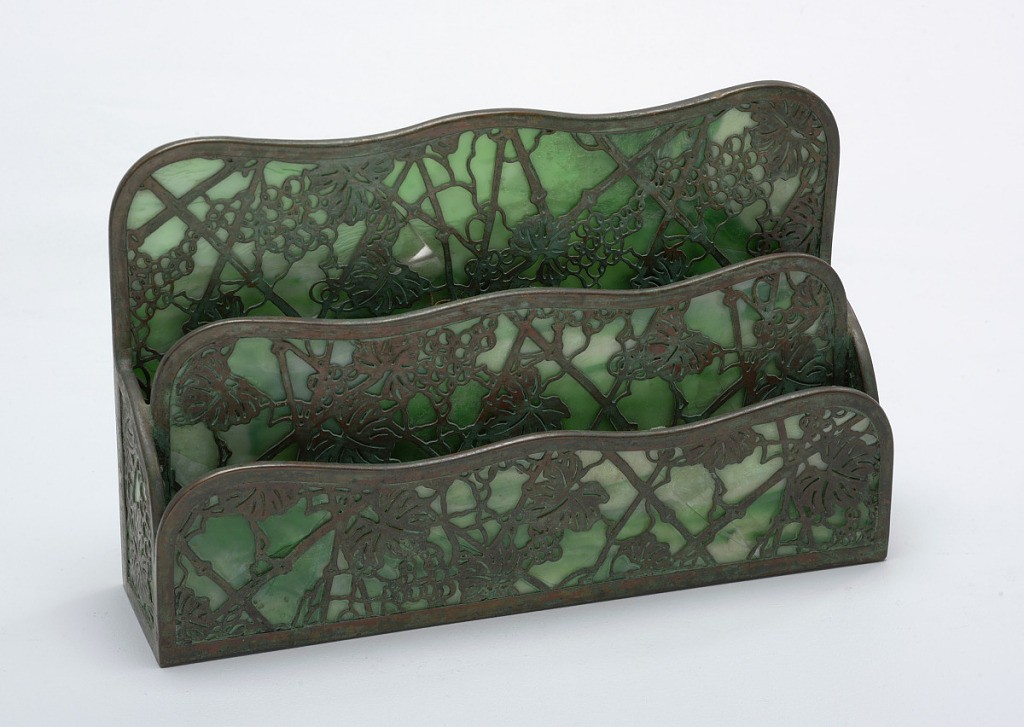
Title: Letter file
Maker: Louis Comfort Tiffany, American, 1848–1933
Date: ca. 1910-20
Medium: Favrile glass, bronze
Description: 1997-11-4/9: Six-piece desk set of favrille glass and bronze in...;     1997-11-4: One piece of a six-piece desk set. Letter file of ...